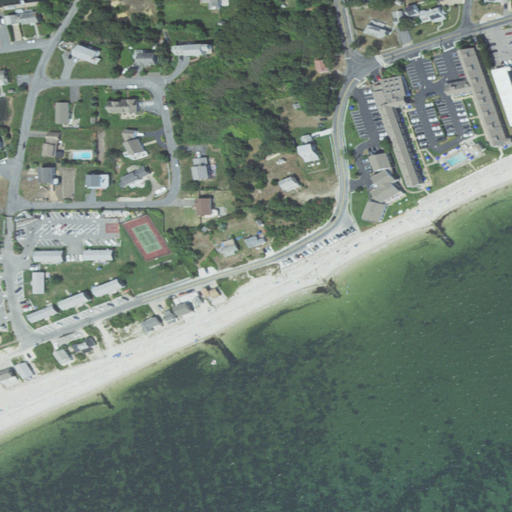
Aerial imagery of beach in Massachusetts named Thachers Beach containing open water, medium intensity development, high intensity development, low intensity development, barren land, open development, and grassland